Question: I used the answer @xlm gave me on <URL> to make the below pivot table.

How do I get the row with the blank cell to disappear?
Below is the dataset used to create the pivot table:
'''
start, end, name,
830, 845, ppa,
845, 900, ppa,
900, 915, Bob Hoskins liam Table,
915, 930, Bob Hoskins liam Table,
930, 945, Bob Hoskins liam Table,
945, 1000, Jack Door,
1000, 1015, Jack Door,
1015, 1030, Jack Door,
1030, 1045, Sara Car Tanya Coffee,
1045, 1100, Sara Car Tanya Coffee,
1100, 1115, Sara Car Tanya Coffee,
1115, 1130, Sara Car Tanya Coffee,
1130, 1145, Sara Car Tanya Coffee,
1145, 1200, Sara Car Tanya Coffee,
1200, 1215, Sara Car Tanya Coffee,
1215, 1230,
1230, 1245,
1245, 1300,
1300, 1315,
1315, 1330,
1330, 1345,
1345, 1400,
1400, 1415, Jack Whiskey,
1415, 1430, Jack Whiskey,
1430, 1445, Jack Whiskey,
1445, 1500, Jack Whiskey,
1500, 1515, Jack Whiskey,
1515, 1530,
'''
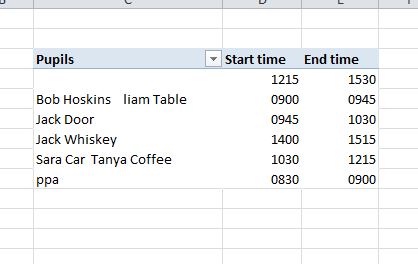
Answer: Filter out blanks from Pupils column (Click on the arrow and unselect "blank") and then PivotTable Tools/Options/Sort to sort by date.